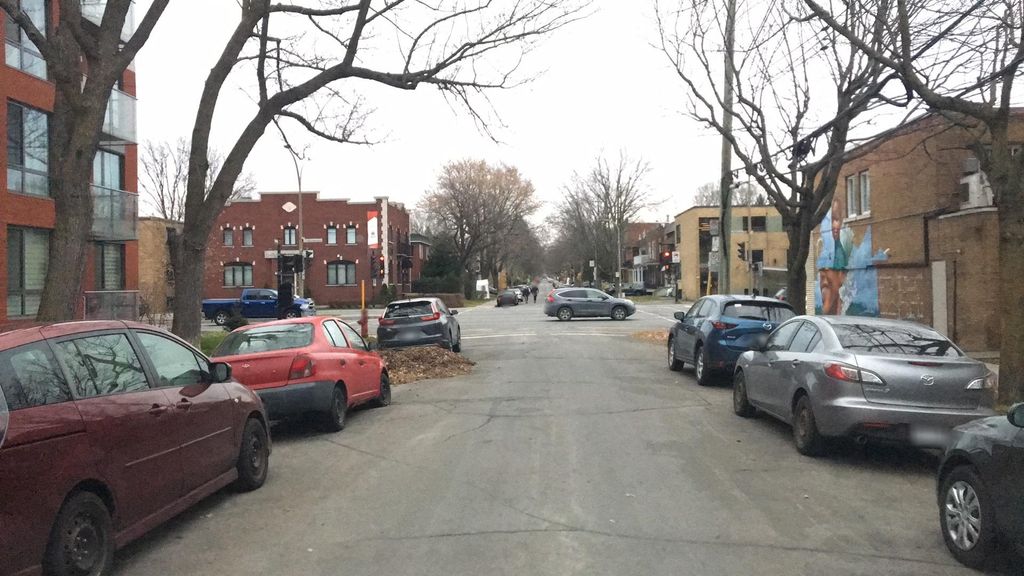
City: montreal